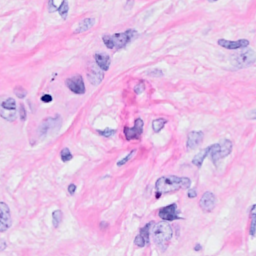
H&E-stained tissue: Breast